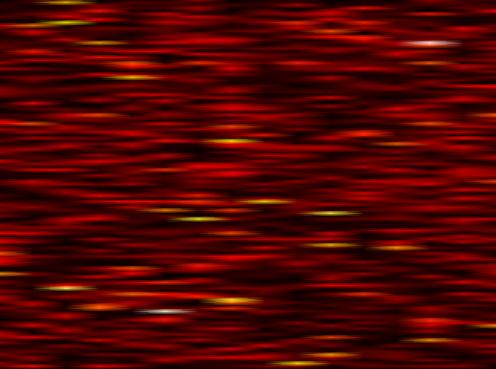
Label: FBMC